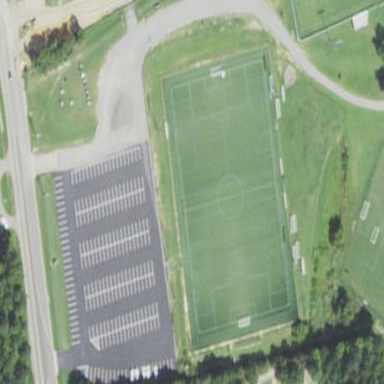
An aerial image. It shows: Soccer pitch for outdoor sports and leisure activities.